Question: Okay so I know that a lot of people have been asking the same or similar questions, but I don't seem to find a solution that works for my project. So please don't put this as a duplicate.
I have a website made with codeigniter. It was running just fine without the index.php in the url. So the rewrite was successfull. Until a few days ago: all of a sudden the admin area (/admin) returned a 404 and was only accessible by the path '/index.php/admin'. The rewrite code that once used to work didn't do a thing anymore.
And know I'm back at the start ->
I tried so many things that I don't know what to do anymore.
The application is stored under 'public_html/application/...
The image below is inside the application folder where the .htaccess file and index.php are.
Is this the right location to change the .htaccess?

I tried rewriting the .htaccess but without success:
'''
RewriteEngine on
RewriteCond %{REQUEST_FILENAME} !-f
RewriteCond %{REQUEST_FILENAME} !-d
RewriteRule .* index.php/$0 [PT,L]
RewriteEngine on
RewriteCond $1 !^(index\.php|public|\.txt)
RewriteCond %{REQUEST_FILENAME} !-f
RewriteCond %{REQUEST_FILENAME} !-d
RewriteRule ^(.*)$ index.php?$1
RewriteEngine On
RewriteCond %{REQUEST_FILENAME} !-f
RewriteCond %{REQUEST_FILENAME} !-d
RewriteCond $1 !^CI/(index\.php|public|images|robots\.txt|css)
RewriteRule ^(.*)$ /index.php/$1 [L]
RewriteEngine on
RewriteCond $1 !^(index\.php|images|robots|css\.txt)
RewriteRule ^(.*)$ /index.php/$1 [L]
'''
My config file:
'''
$config['base_url'] = 'http://www.mysite.be/';
$config['index_page'] = '';
$config['uri_protocol'] = 'AUTO';
'''
Routes.php:
'''
$route['default_controller'] = "c_home/index";
$route['404_override'] = '';
$route['admin'] = "c_home/adminpanel";
$route['logout'] = "c_login/logout";
'''
Does anybody have a clue what is going on or how this can be fixed?
Thanks in advance!
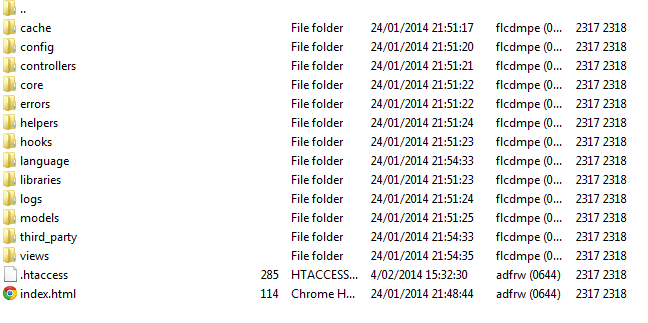
Answer: So I have been messing around with this and finally made it work
For this I made changes to the htaccess and controllers.
I changed the admin function to a new controller and changed this in the routes.php
new routing
'''
$route['admin'] = "c_login/index";
'''
new .htaccess
'''
RewriteEngine on
RewriteCond %{REQUEST_FILENAME} !-f
RewriteCond %{REQUEST_FILENAME} !-d
RewriteRule .* index.php/$0 [PT,L]
'''